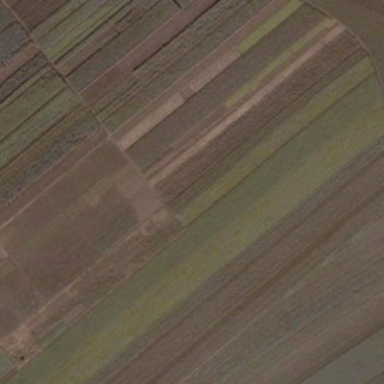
The farmland of different shades are arranged in a bar .